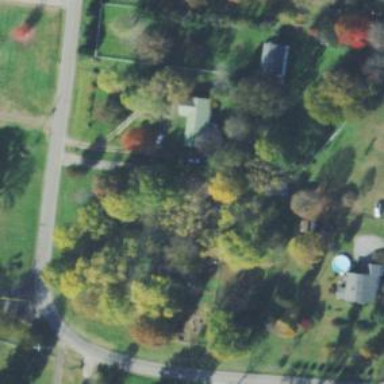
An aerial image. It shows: Driveway.